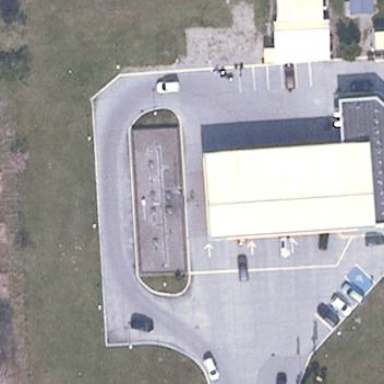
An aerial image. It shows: Service building.